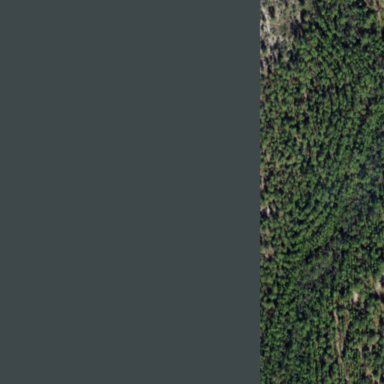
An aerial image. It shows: Forest area predominantly covered with needle-leaved trees.